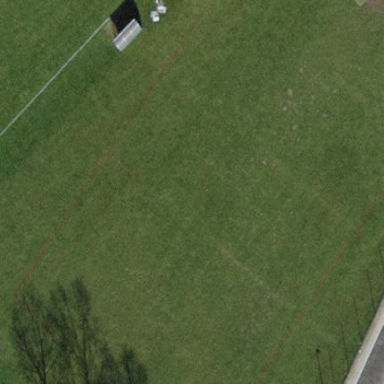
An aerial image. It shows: Soccer pitch for outdoor sports and leisure activities.